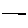
Label: line